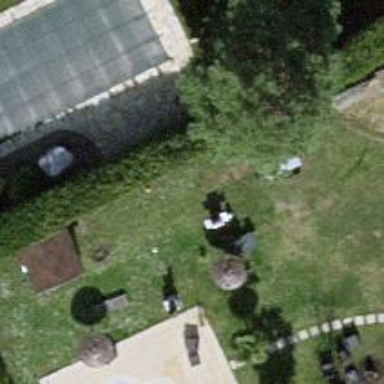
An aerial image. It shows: Swimming pool located in leisure land.